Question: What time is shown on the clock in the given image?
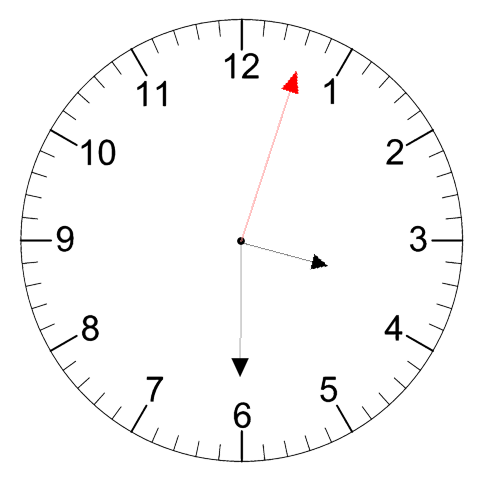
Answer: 03:30:03